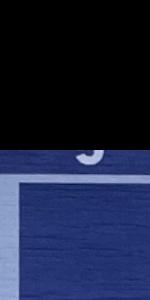
Label: Empty